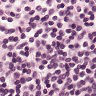
Metastatic tissue present: no